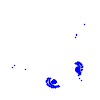
Particle: electron